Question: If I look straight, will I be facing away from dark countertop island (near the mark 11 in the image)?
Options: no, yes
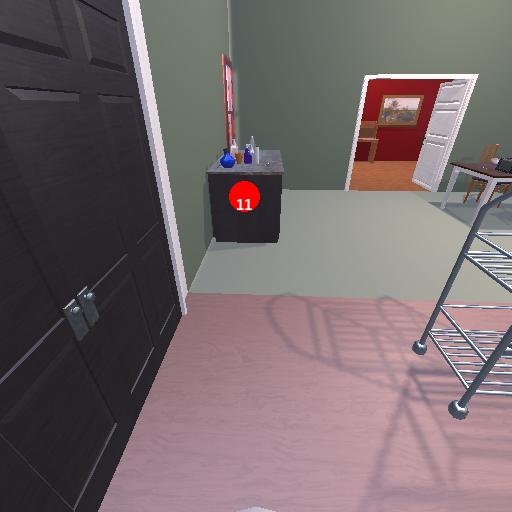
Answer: no